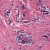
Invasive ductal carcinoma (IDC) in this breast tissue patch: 0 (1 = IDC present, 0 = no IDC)